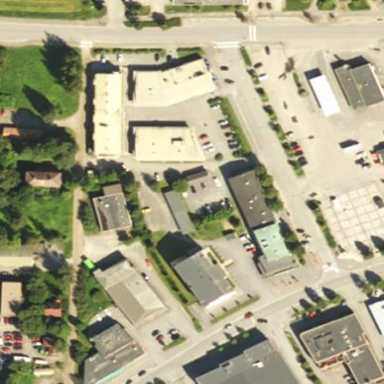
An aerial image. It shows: Commercial area.